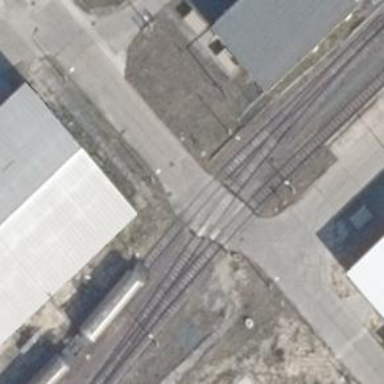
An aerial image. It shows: Railway level crossing.